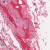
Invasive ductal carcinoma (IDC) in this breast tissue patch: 1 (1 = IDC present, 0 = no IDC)